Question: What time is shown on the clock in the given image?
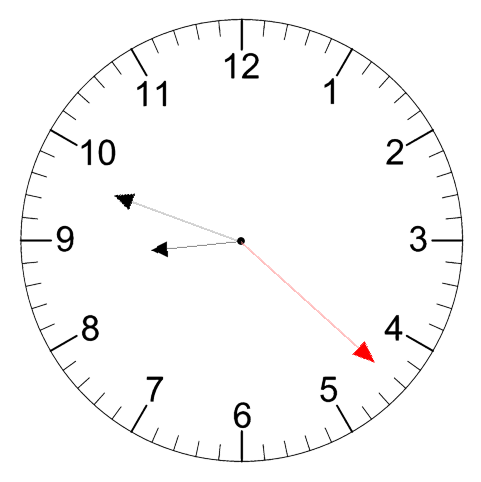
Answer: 08:48:22